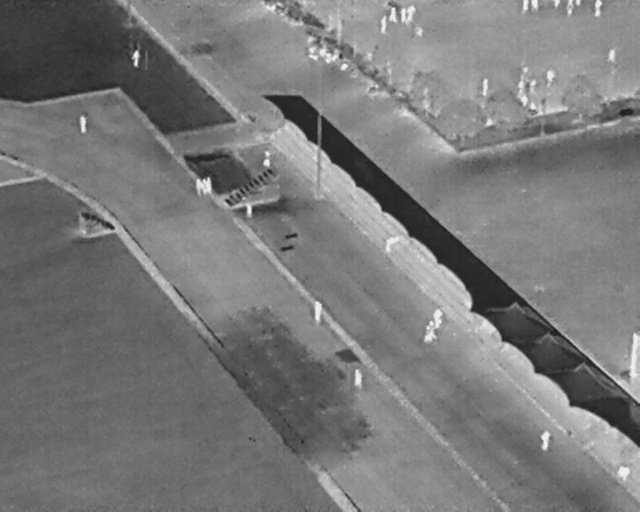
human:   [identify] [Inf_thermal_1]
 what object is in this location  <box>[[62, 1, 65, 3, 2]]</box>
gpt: <ref>1 medium person at the top</ref>